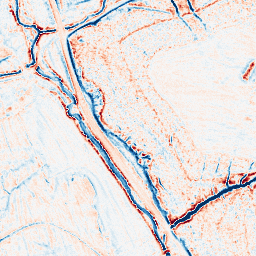
Category: edge_preserving
Decomposition family: anisotropic_diffusion
Decomposition parameters: iterations: 20
kappa: 10
gamma: 0.1
Upsampling method: sinc_hamming
Upsampling parameters: scale: 2
kernel_size: 8
Upsampling scale: 2